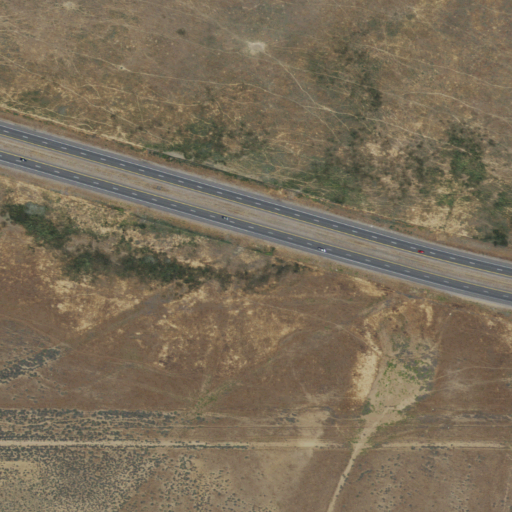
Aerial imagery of valley in California named Tehachapi Valley containing shrub, grassland, low intensity development, herbaceous wetlands, open development, woody wetlands, and medium intensity development